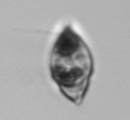
Label: Amphidinium